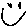
Label: smiley face